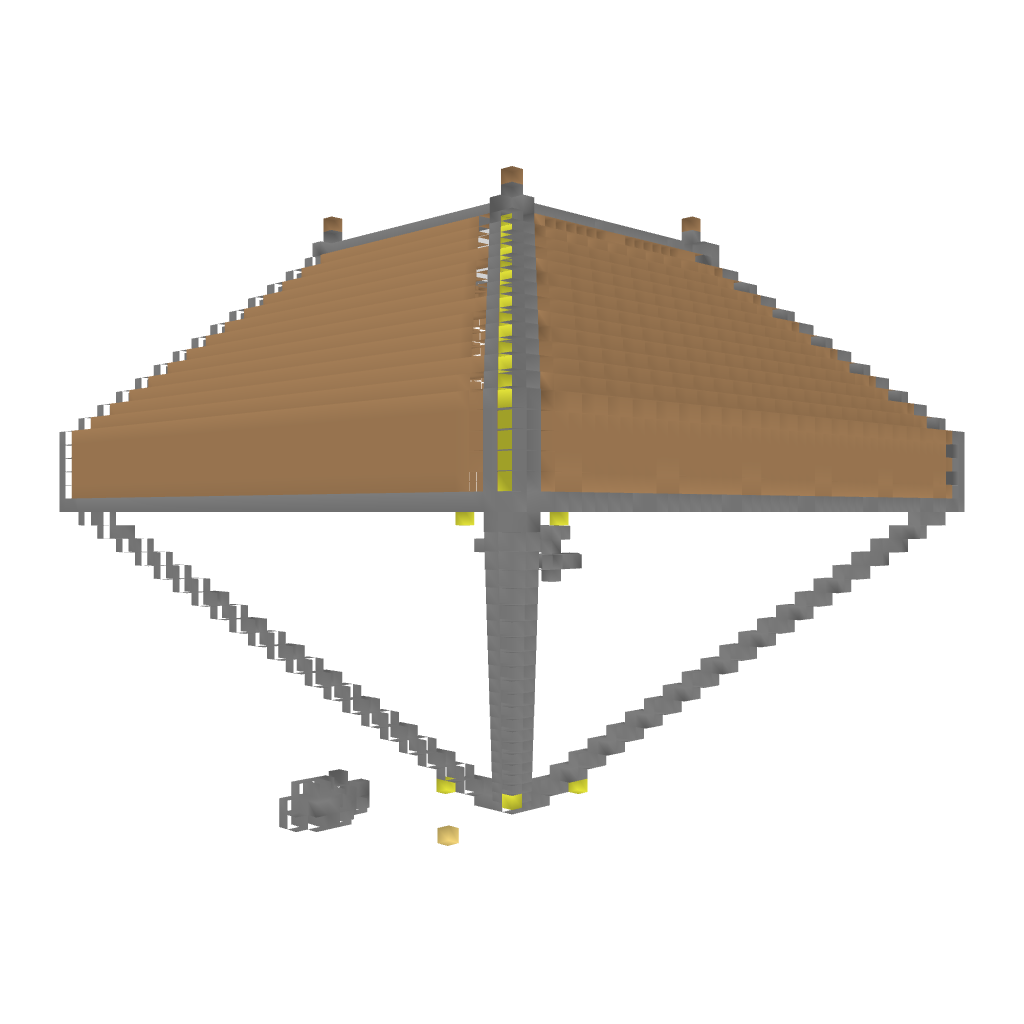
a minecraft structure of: PvP arena good quality